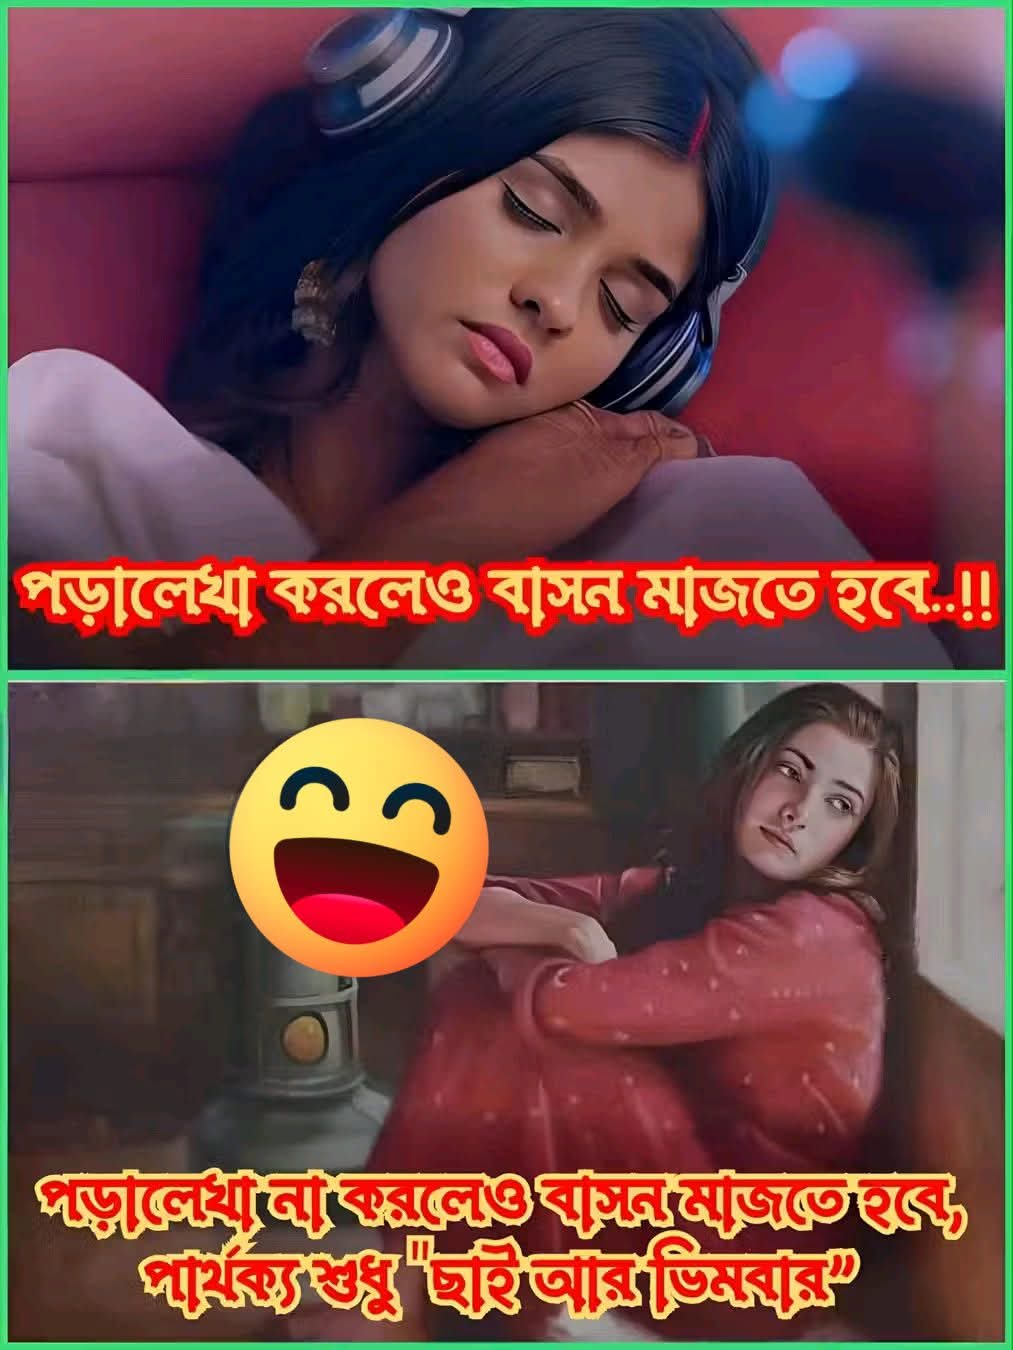
Text: পড়ালেখা করলেও বাসন মাজতে হবে..!!
পড়ালেখা না করলেও বাসন মাজতে হবে, পার্থক্য শুধু "ছাই আর ডিমবার"
Label: Non Hate